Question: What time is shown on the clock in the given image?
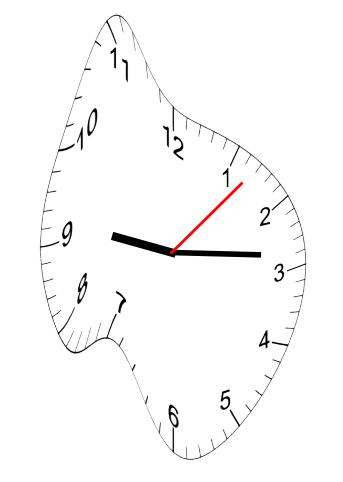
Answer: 09:14:07